Question: I am using Visual Studio 2005, C++, and I have a tabcontrol with a couple tabs. I have changed the color of each tab to have a back color of Transparent, to match the color of the rest of the program (Control grey), however the color behind the text for the title of the tab is white. Is there any way to change this?

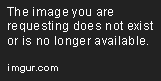
Answer: A tab control draws itself according to the currently selected windows theme. Which ignores a custom color. This isn't something you ought to change, you typically want to honor the user's attempt to style the windows according to her selected preference.
If you really do want to override it then you can use custom drawing, the TCS_OWNERDRAWFIXED style flag and the WM_DRAWITEM message. Beware that drawing with a transparent color isn't going to work.